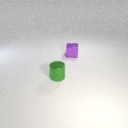
small green metal cylinder to the left of small purple metal cube